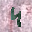
Label: 4